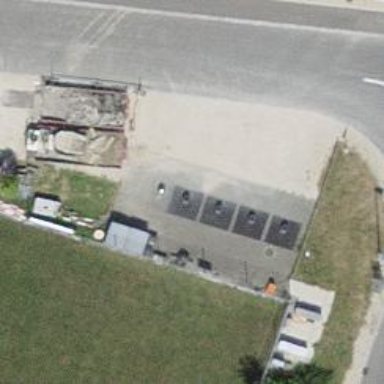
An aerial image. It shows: Recycling container at amenity designated for recycling.